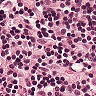
Metastatic tissue present: no